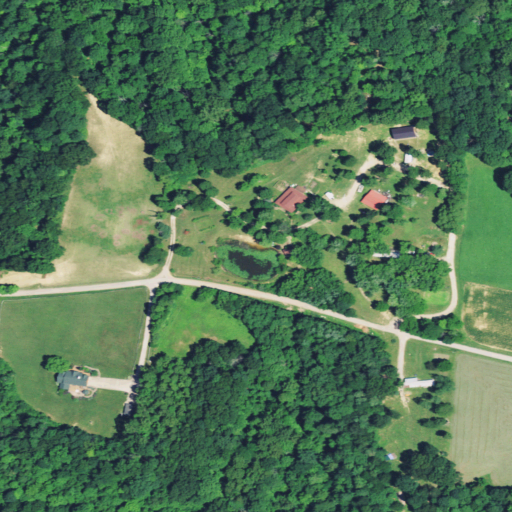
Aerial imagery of ridge(s) in Ohio named Staker Ridge containing deciduous forest, pasture, open development, low intensity development, and cultivated crops